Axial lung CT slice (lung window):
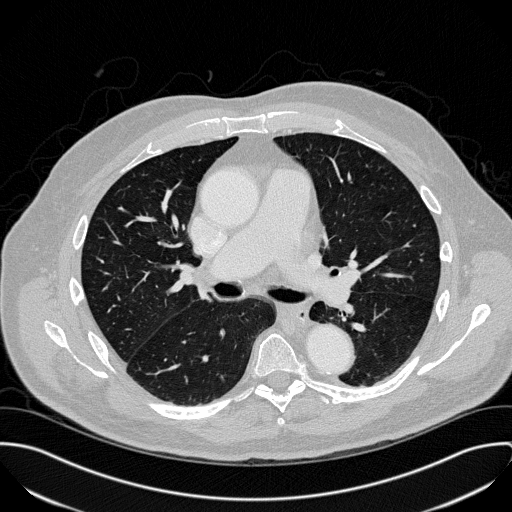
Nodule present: no